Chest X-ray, PA view. Patient: 61 years old, sex M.
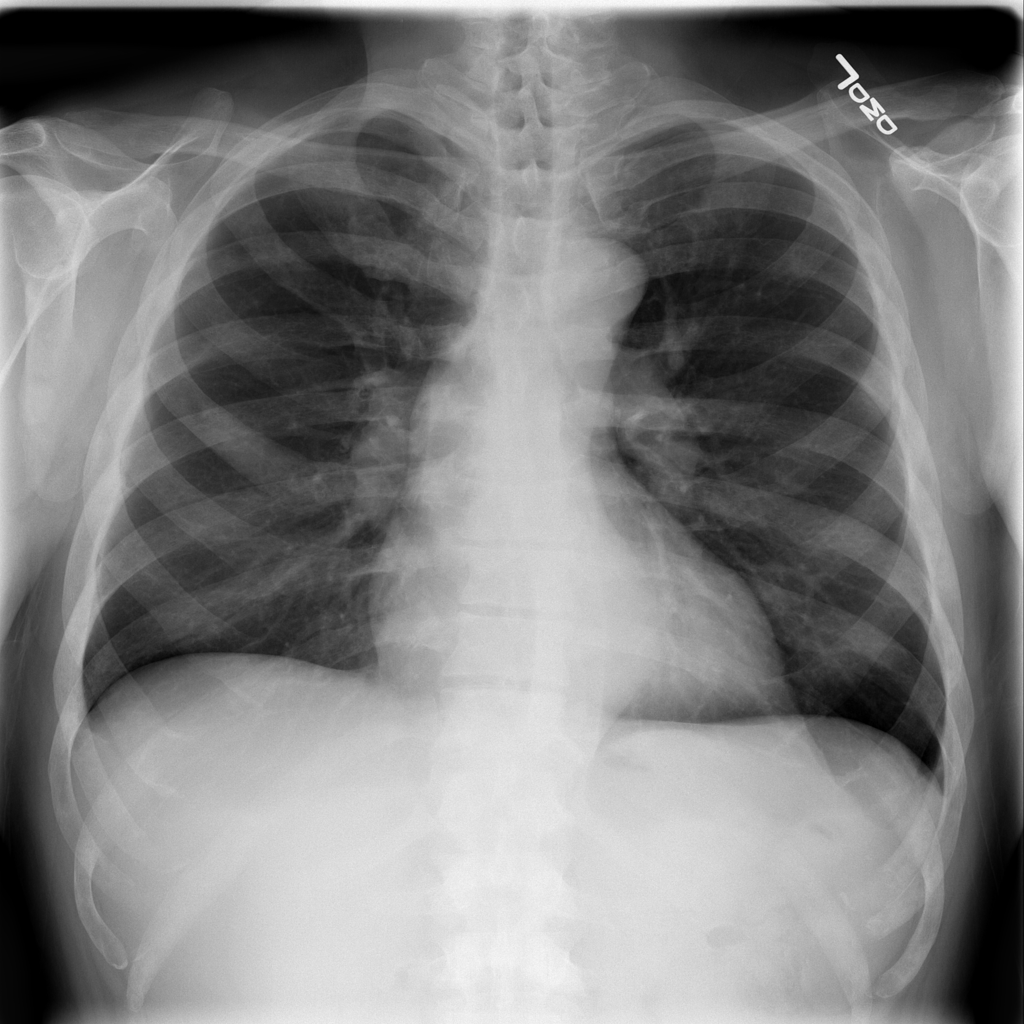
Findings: No Finding